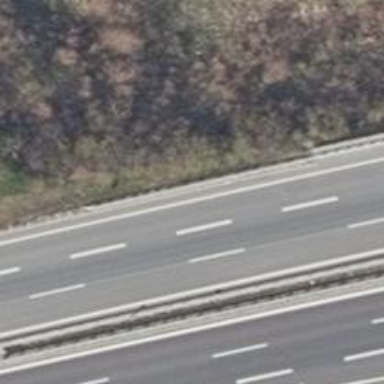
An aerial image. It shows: Asphalt motorway.